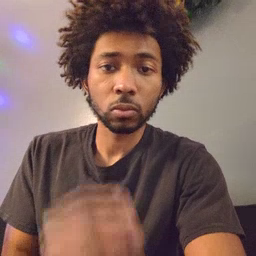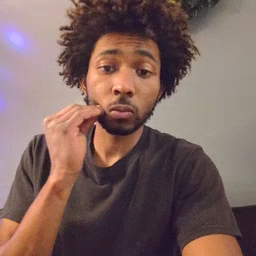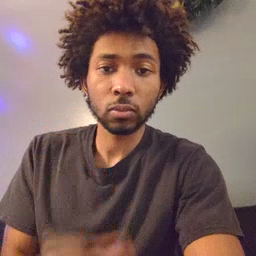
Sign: kiss